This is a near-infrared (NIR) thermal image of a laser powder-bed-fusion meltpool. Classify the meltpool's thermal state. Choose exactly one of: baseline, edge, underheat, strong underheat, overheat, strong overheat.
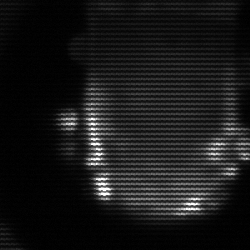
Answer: baseline